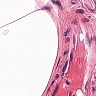
Metastatic tissue present: no